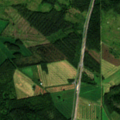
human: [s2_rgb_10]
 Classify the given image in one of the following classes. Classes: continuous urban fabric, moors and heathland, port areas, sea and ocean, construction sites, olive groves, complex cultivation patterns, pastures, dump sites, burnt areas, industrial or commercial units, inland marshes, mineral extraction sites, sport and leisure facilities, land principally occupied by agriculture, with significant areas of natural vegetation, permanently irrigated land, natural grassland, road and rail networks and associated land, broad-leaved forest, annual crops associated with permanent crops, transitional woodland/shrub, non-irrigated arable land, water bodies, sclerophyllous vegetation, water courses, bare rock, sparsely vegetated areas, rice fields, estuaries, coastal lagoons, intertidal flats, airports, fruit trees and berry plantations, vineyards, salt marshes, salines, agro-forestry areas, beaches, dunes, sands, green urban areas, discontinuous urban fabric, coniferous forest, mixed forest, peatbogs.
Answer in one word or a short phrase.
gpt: non-irrigated arable land, coniferous forest, mixed forest, transitional woodland/shrub